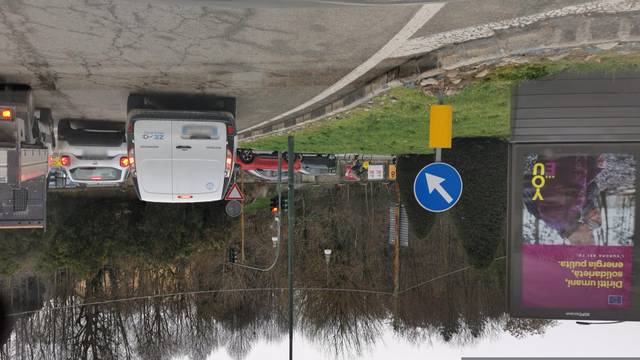
Region: Italy
Coordinates: 45.044, 7.685